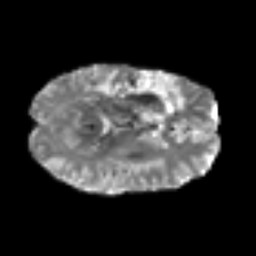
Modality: T2w
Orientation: axial
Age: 47
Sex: female
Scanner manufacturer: siemens
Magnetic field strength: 3 T
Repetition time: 6.1 s
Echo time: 0.101 s